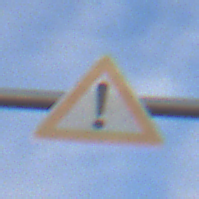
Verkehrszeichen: Gefahrenstelle
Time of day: SunriseSunset
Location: Outdoor (Suburban)
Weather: PartlyCloudy
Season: NotSpecified
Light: Natural